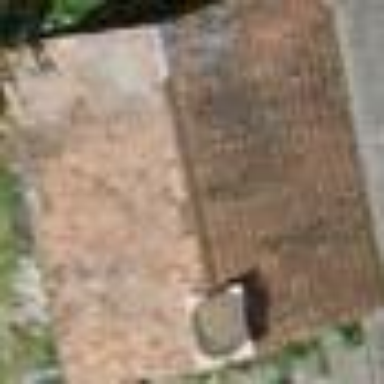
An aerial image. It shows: Rural barn.